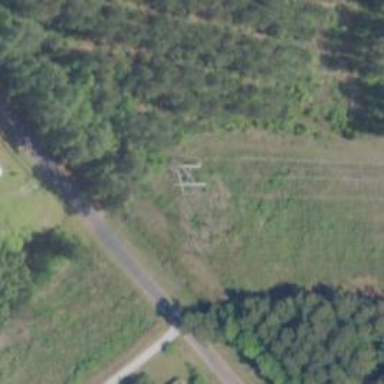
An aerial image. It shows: H-frame designed tower for power lines.